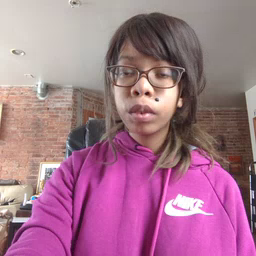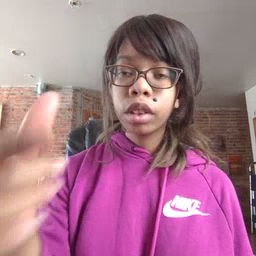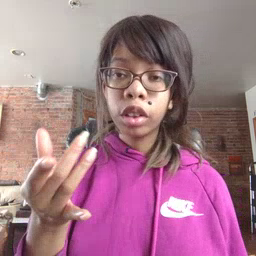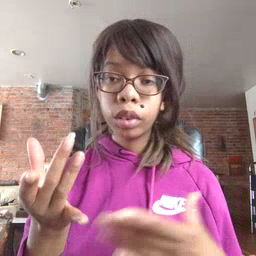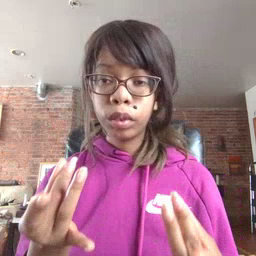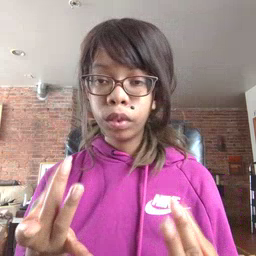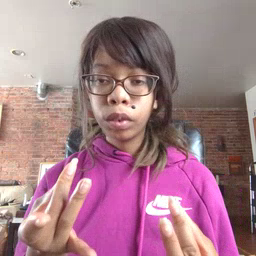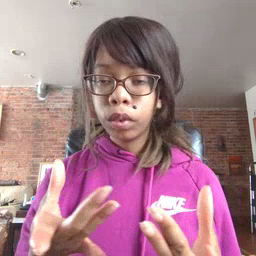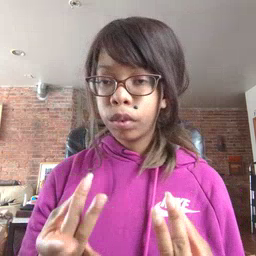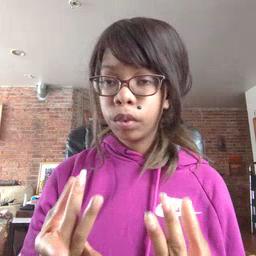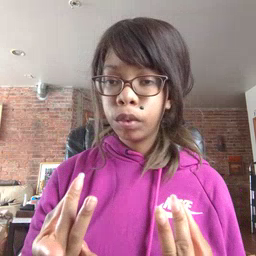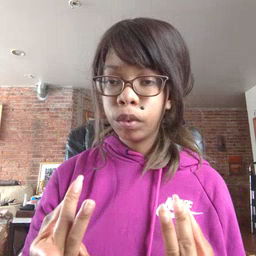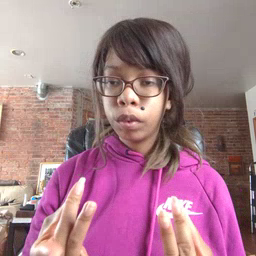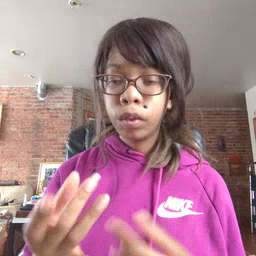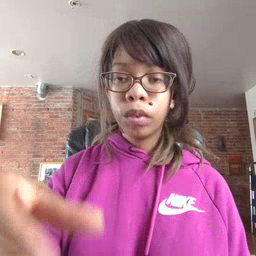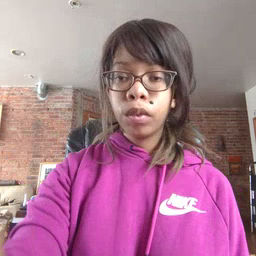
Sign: sticky